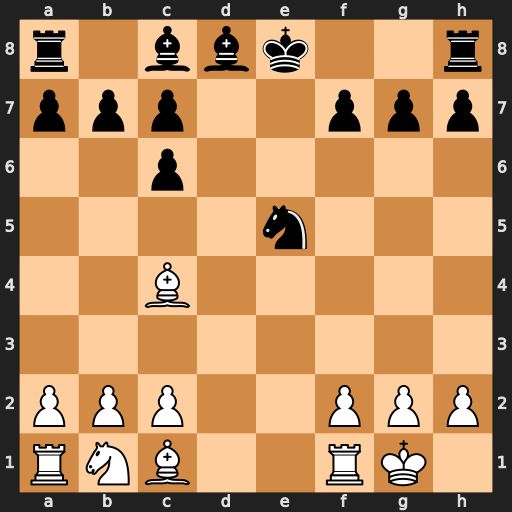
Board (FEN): r1bbk2r/ppp2ppp/2p5/4n3/2B5/8/PPP2PPP/RNB2RK1
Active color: w
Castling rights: kq
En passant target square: -
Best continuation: Re1 O-O Rxe5